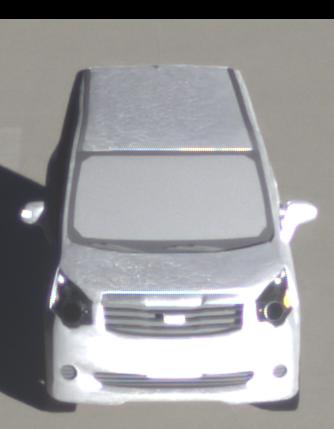
Make: Toyota
Model: Noah
Detailed model: Voxy R70G
Model produced from: 2007
Model produced until: 2013
Doors: 5
Color: white
Road condition: wet road
Daytime: sunrise or sunset
Contrast: high contrast